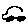
Label: car